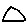
Label: triangle